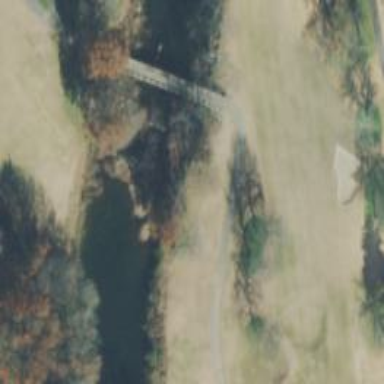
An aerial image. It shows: Golf fairway in the image.